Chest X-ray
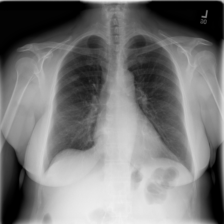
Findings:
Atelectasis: negative
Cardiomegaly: negative
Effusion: negative
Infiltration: positive
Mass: negative
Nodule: negative
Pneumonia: negative
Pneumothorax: negative
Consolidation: negative
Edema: negative
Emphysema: negative
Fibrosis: negative
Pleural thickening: negative
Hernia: negative